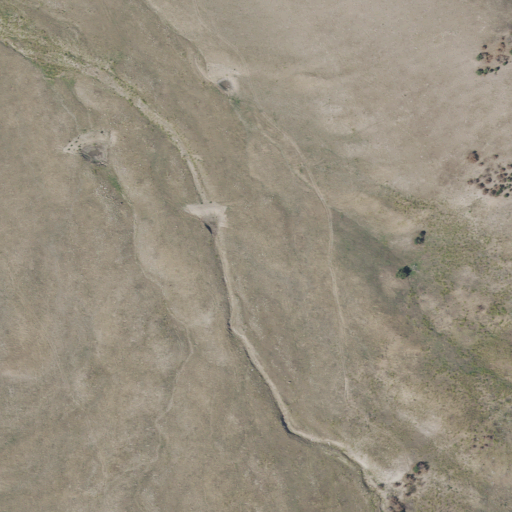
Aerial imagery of valley in Utah named Box Canyon containing grassland and evergreen forest